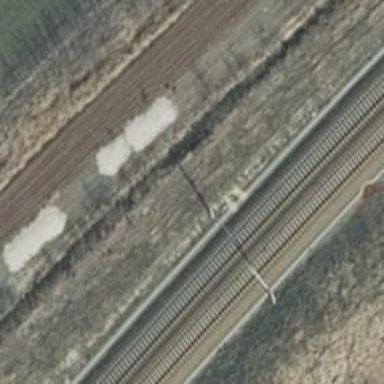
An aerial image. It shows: Milestone along the railway with catenary mast.